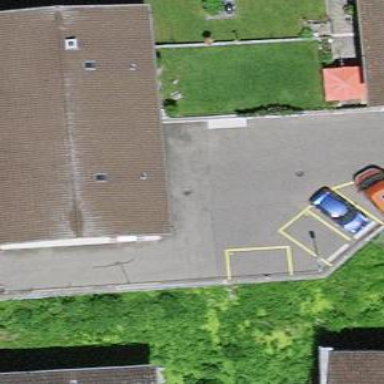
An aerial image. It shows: Residential building.